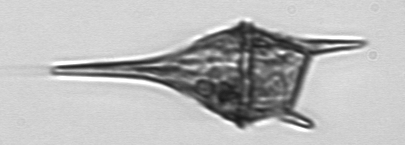
Label: Tripos_lineatus